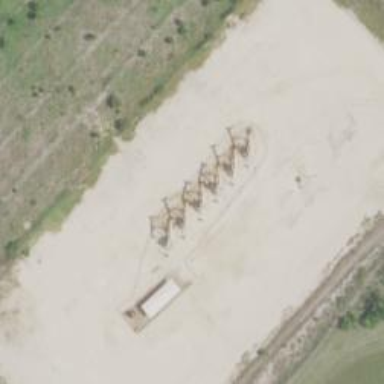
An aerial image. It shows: Petroleum well.